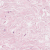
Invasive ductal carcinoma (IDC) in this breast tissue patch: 0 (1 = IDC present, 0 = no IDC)